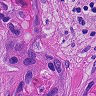
Metastatic tissue present: yes